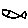
Label: fish